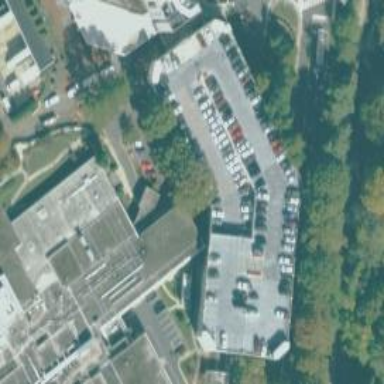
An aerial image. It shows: Multi-storey parking building.